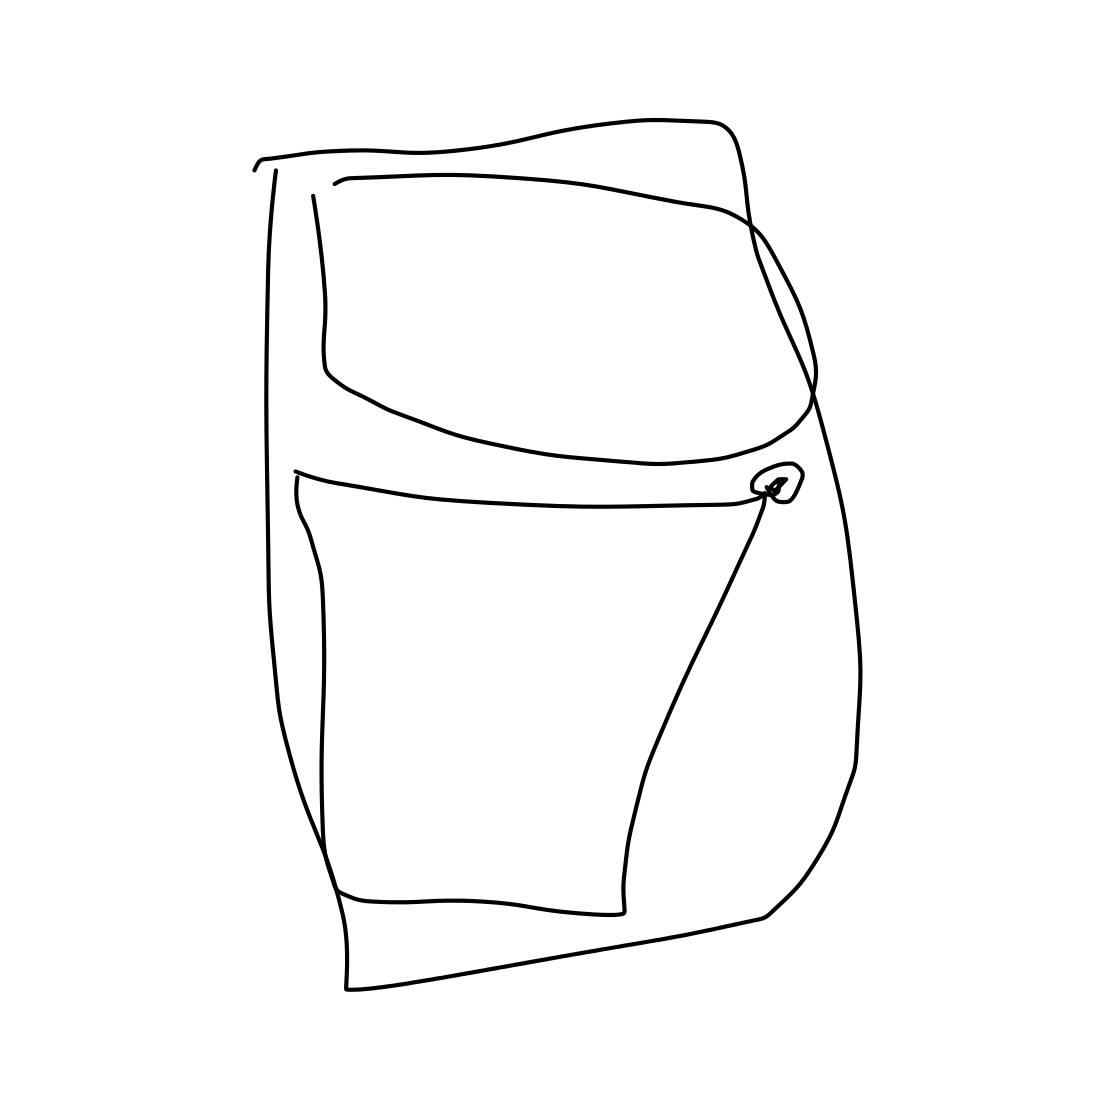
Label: door